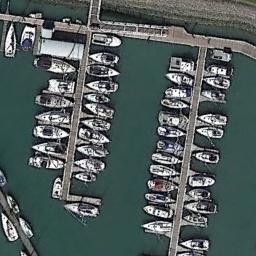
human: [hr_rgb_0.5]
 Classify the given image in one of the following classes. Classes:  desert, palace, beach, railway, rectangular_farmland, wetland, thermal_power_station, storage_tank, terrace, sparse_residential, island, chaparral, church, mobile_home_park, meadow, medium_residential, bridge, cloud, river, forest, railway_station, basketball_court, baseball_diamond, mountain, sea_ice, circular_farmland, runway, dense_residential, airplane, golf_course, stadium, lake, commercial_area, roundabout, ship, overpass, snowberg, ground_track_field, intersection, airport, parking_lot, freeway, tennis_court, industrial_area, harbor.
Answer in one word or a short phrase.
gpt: harbor